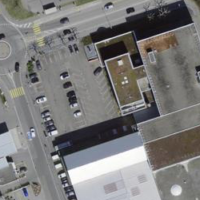
EUNIS habitat code: 54
Species observed at this site:
Cirsium arvense